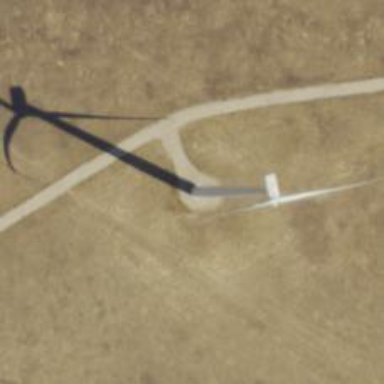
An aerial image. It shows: Wind generator powered by horizontal-axis wind turbine.